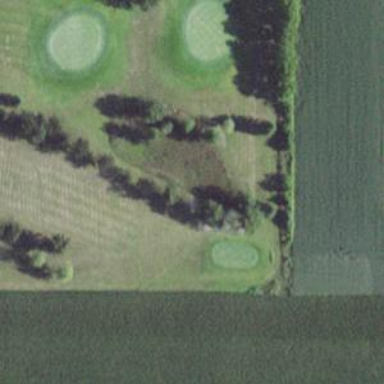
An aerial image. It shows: Golf cartpath that is also road path.